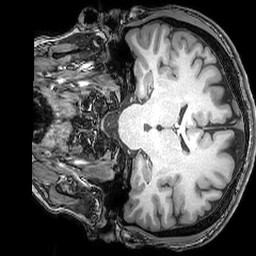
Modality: T1w
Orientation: coronal
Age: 22
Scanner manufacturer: philips
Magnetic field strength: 3 T
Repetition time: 0.007 s
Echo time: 0.003501 s